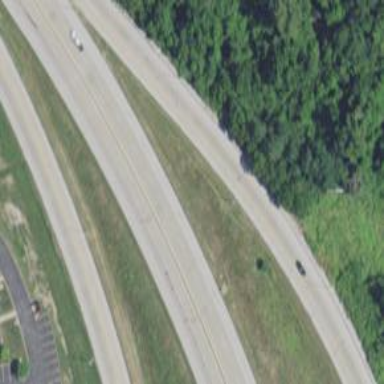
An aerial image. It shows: Primary highway.